You are looking at the wavelet scalogram of a bearing's acceleration signal. What is the most likely bearing condition (normal, inner_race, outer_race, ball)?
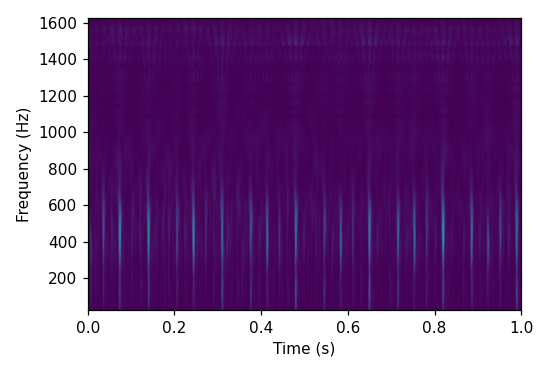
Answer: outer_race